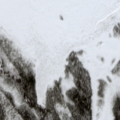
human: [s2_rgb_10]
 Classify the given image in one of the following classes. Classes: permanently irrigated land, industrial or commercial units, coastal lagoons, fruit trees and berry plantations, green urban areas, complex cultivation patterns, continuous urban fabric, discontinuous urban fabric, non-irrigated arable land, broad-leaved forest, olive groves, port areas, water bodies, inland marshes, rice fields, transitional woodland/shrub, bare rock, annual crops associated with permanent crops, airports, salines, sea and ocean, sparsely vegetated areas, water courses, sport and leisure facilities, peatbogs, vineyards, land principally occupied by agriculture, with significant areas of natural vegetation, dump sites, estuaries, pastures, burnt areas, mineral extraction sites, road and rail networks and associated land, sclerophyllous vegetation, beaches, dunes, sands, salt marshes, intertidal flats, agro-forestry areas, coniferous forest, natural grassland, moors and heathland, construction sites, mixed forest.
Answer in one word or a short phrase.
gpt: coniferous forest, transitional woodland/shrub, peatbogs